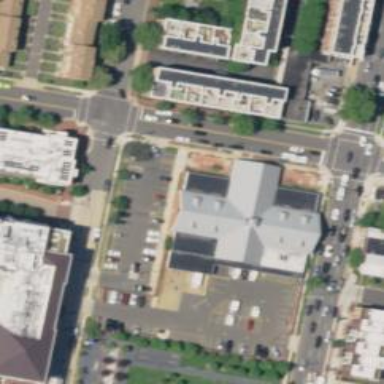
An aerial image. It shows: Building that serves as post office.